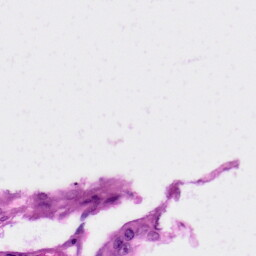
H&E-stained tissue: Skin